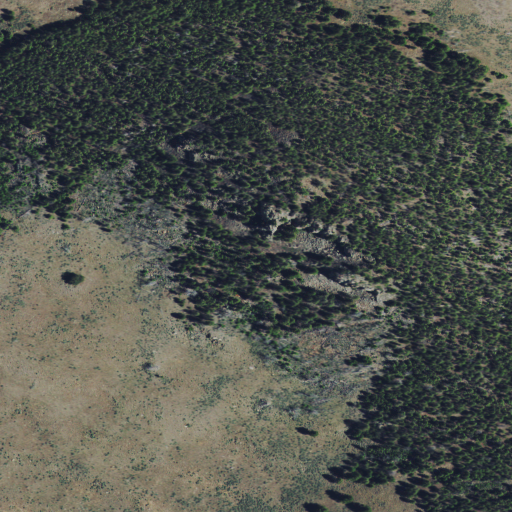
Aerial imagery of mountain in Montana named Ratio Mountain containing evergreen forest and shrub